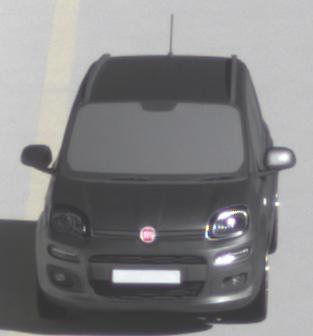
Make: Fiat
Model: Panda 1.2 8V
Detailed model: Panda (312)
Model produced from: 2013/02
Model produced until: 2013/12
Doors: 5
Color: gray
Road condition: dry road
Daytime: morning or afternoon
Contrast: high contrast